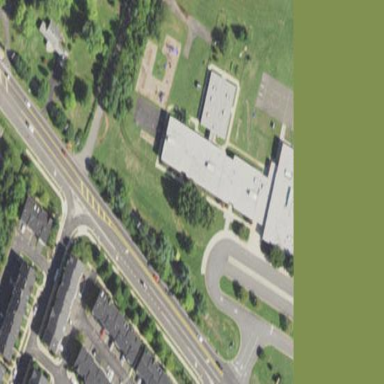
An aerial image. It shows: School.